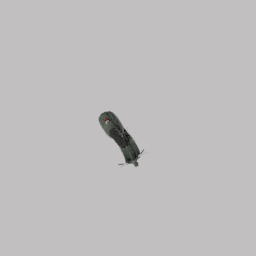
Label: mechanical